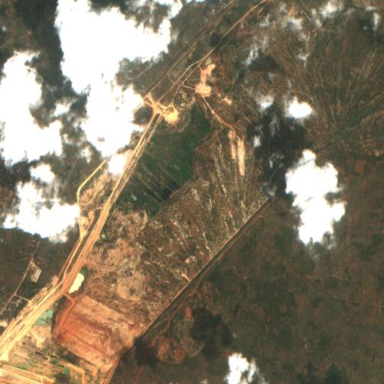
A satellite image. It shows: Quarry area.